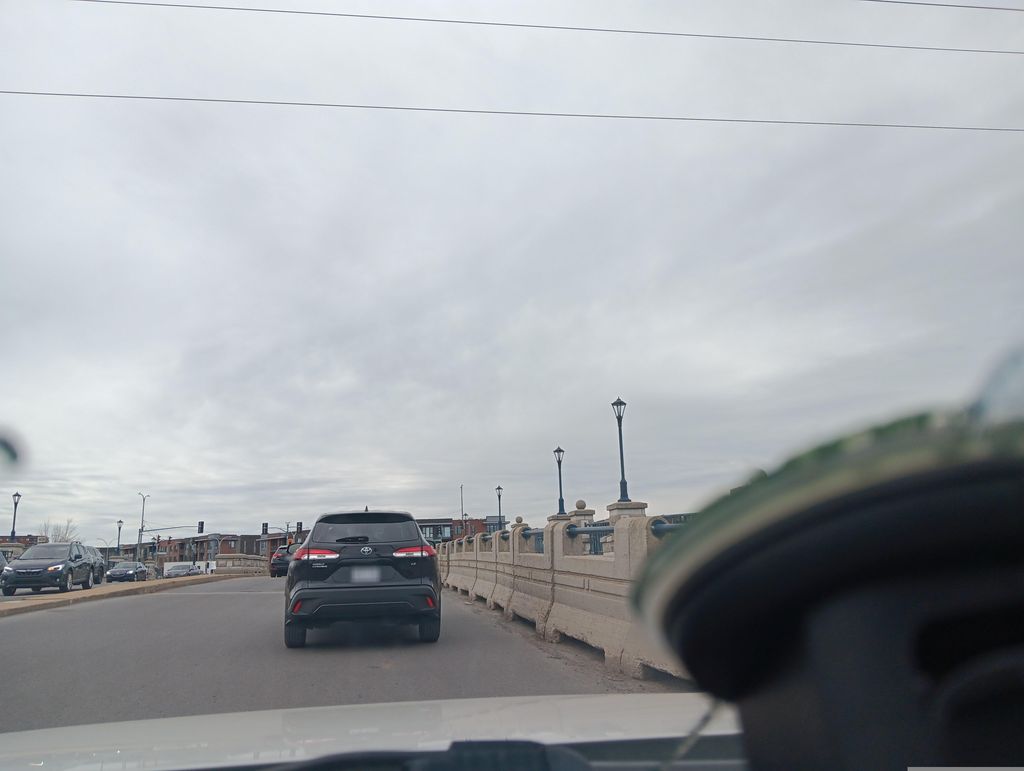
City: montreal